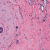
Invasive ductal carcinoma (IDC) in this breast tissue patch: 0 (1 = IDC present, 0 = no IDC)